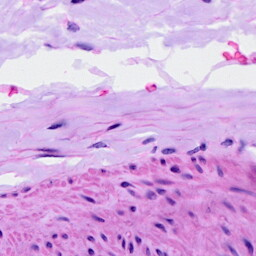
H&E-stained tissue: Ovarian